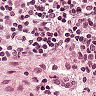
Metastatic tissue present: no